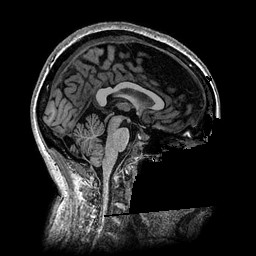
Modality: T1w
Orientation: sagittal
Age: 50
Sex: female